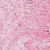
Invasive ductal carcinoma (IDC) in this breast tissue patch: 0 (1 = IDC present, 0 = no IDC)